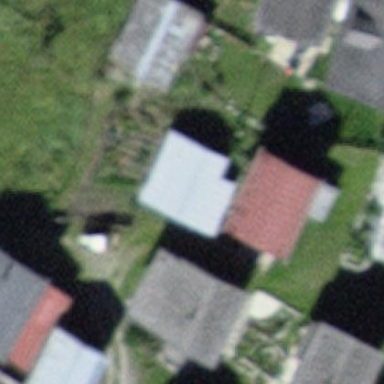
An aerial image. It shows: Simple house.